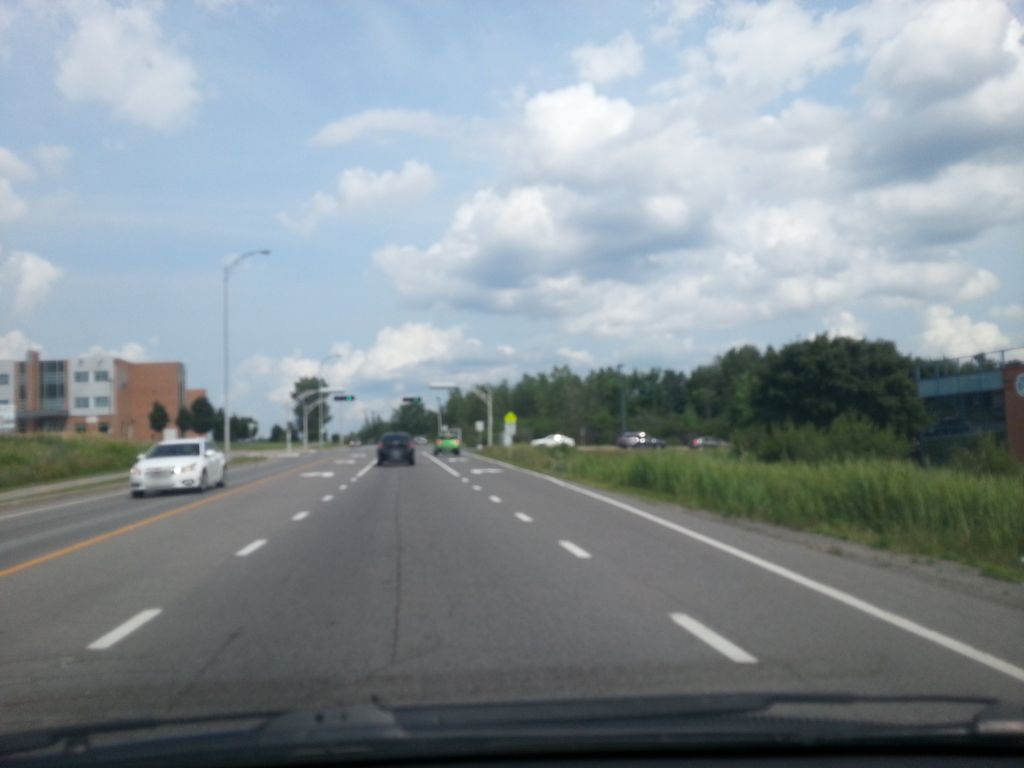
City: ottawa-gatineau